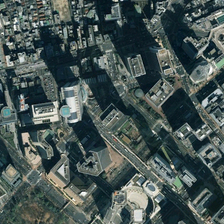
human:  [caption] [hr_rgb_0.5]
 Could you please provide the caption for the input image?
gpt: many crowded buildings are in a commercial area .

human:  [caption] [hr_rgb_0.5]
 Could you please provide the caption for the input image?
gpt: many crowded buildings are in a commercial area .

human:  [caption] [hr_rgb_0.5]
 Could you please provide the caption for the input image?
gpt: many crowded buildings are in a commercial area .

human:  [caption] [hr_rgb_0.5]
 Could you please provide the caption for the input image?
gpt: many crowded buildings are in a commercial area .

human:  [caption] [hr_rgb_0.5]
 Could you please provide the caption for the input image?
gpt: many crowded buildings are in a commercial area .